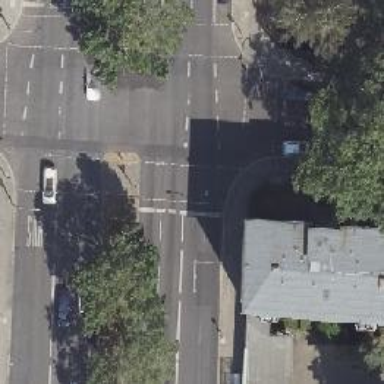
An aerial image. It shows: Primary highway with asphalt surface. It is dual carriageway with shared bus lane on the right for cyclists.